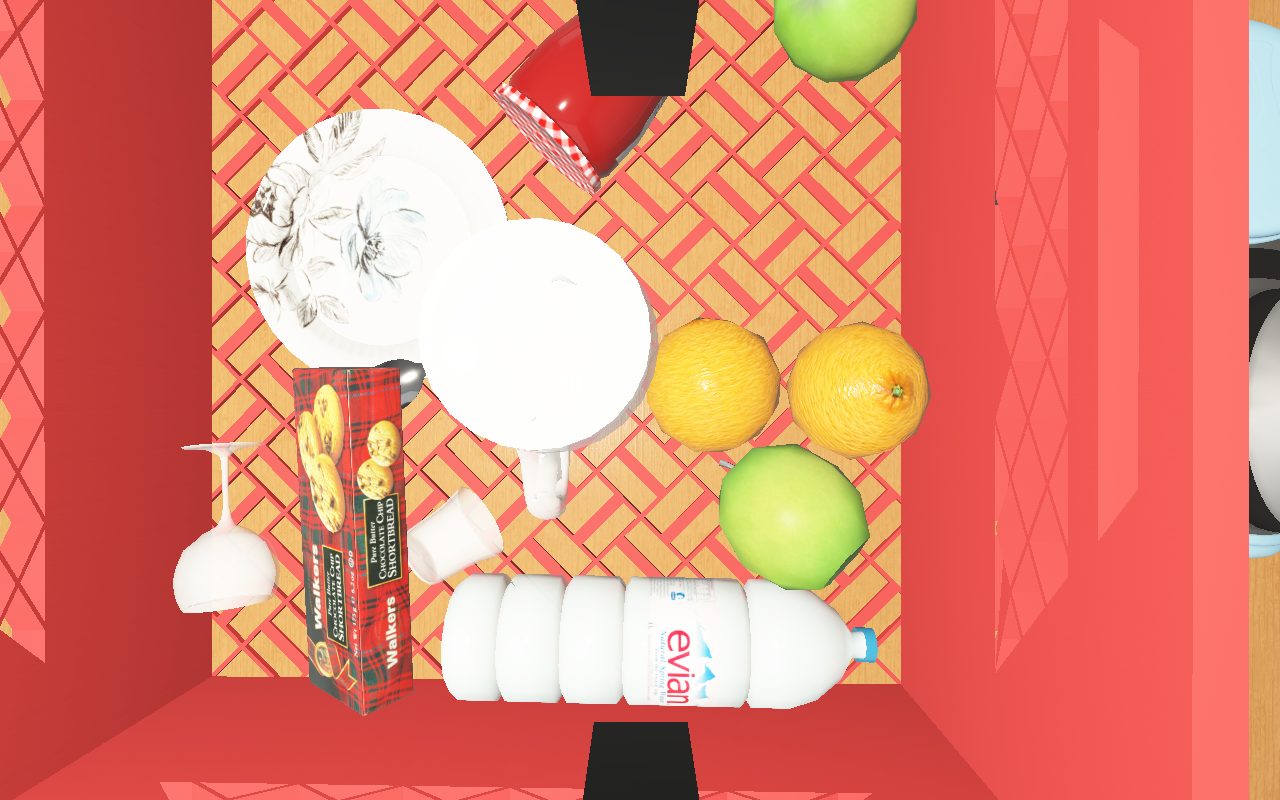
Objects in the scene:
water bottle
apple
apple
orange
orange
spoon
glass
jam jar
cereal box
cereal box